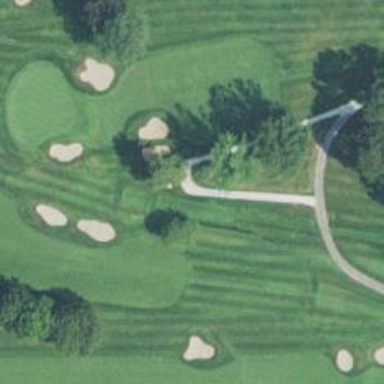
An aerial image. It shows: Path for both roads and golfers.